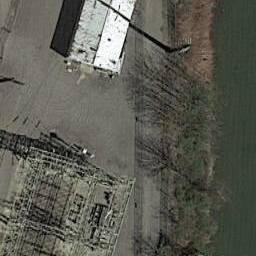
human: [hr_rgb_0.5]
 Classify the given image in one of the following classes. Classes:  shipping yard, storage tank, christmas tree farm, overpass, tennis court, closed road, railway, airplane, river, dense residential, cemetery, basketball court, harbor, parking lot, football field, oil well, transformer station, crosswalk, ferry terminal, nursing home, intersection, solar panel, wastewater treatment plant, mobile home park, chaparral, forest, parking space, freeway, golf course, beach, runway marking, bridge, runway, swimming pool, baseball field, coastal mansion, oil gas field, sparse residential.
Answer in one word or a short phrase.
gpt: transformer station